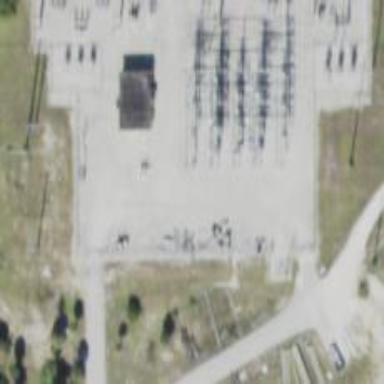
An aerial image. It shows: Lattice structure tower used for power distribution.